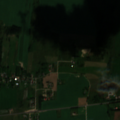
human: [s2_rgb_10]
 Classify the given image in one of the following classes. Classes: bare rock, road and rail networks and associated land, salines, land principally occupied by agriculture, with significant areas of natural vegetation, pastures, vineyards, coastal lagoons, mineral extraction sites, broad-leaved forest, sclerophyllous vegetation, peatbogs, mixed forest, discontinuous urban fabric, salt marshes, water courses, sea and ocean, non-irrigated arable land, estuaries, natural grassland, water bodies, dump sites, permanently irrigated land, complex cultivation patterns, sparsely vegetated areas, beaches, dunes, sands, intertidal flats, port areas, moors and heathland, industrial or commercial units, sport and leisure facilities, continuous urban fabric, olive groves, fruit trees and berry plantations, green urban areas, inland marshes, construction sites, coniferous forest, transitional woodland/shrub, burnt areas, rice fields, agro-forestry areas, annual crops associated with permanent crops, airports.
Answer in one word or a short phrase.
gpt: non-irrigated arable land, pastures, complex cultivation patterns, mixed forest